Interaction volume radius: 10 \u00c5
Interaction volume height: 10 \u00c5
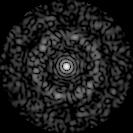
Disorder parameter: 0.8208